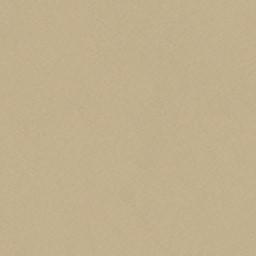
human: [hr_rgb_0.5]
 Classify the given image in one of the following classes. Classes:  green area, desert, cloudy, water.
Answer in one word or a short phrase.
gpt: desert